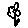
Label: flower